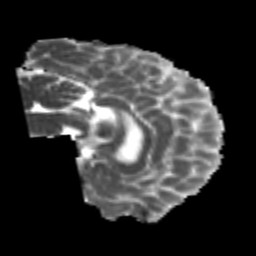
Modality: MD
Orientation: sagittal
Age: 24
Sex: male
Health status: healthy
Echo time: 0.074 s